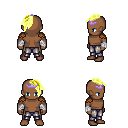
a pixel art fantasy rpg character, male body template, human, dark skin, leather shoulder armor, metal pants, gold long mohawk hairstyle, purple tiara, white cloth bandages, four views (front, back, left, right), 2x2 character sprite sheet, small pixel art, hard edges, no anti-aliasing